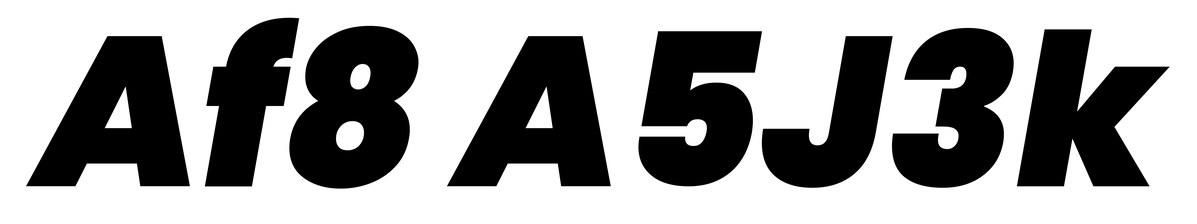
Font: Poppins-BlackItalic